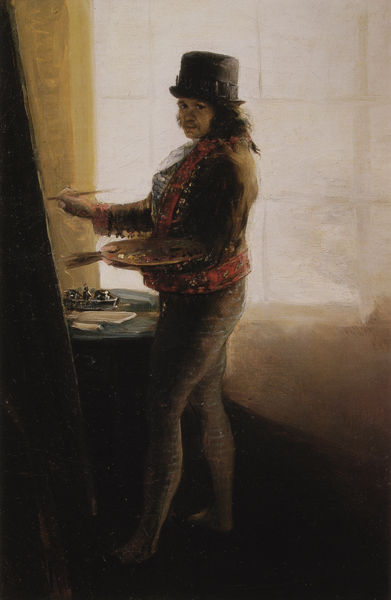
Titel: Goya in His Studio
Künstler: Francisco José Goya Lucientes
Standort: Madrid
Institution: Real Academia de Bellas Artes de San Fernando
Schlagwörter: blau, dunkel, gemälde, mann, schatten, weiß, gelb, ocker, braun, bunt, fenster, frisur, grau, haar, hell, hut, licht, nase, profil, raum, schwarz, tisch, zimmer, blick, rot, tuch, beige, hochformat, malerei, zylinder, anzug, bart, hose, jacke, jung, augen, gesicht, kleidung, rembrandt, silber, stehen, bild, portrait, porträt, tischdecke, tischtuch, vorhang, öl, sonne, gold, haare, lange haare, realismus, stehend, stehender, stoff, borte, knopf, locken, traurig, helldunkel, spanien, farbig, papier, schuhe, stab, farben, sonnenlicht, sprossenfenster, farbe, figuren, ölgemälde, gardine, hutband, atelier, goya, maler, malerin, staffelei, tischchen, lichteinfall, rüschen, knöpfe, selbstporträt, hutkrempe, weste, helligkeit, spanisch, steht, scheibe, künstler, selbstbildnis, leinwand, malen, palette, pinsel, selbstportät, tinte, tracht, selbstportrait, halbprofil, strumpfhosen, aufklärung, tintenfass, künstlerbild, künstlerbildnis, vorhanf, fesnter, joppe, kniehose, farbpalette, mal, spanier, hur, prüfen, maleri, langes haar, eigenporträt, beinling, achwarz, maß nehmen, hofmaler, blick in den spiegel, kurze jacke, profilhaltung, rote weste, pinsek, farbmischbrett, mischbrett, laeinwand, schawraz